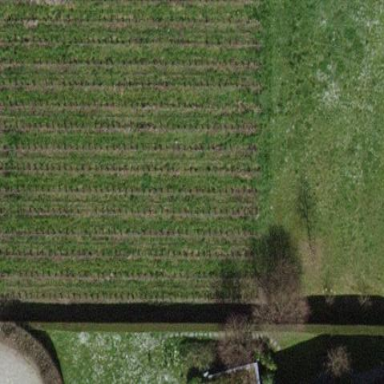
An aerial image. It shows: Vineyard with grape crops.